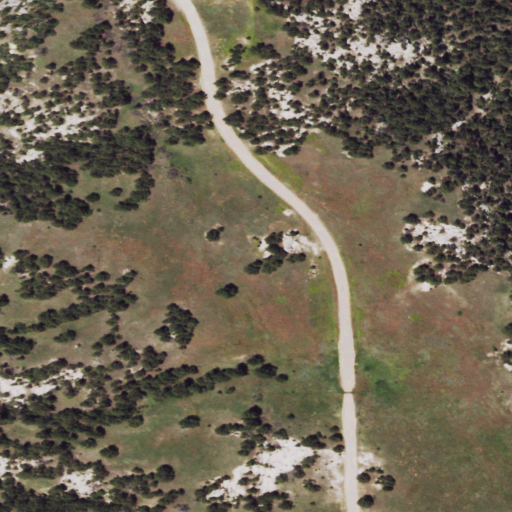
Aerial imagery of mountain in Wyoming named Signature Rock containing evergreen forest, grassland, and shrub